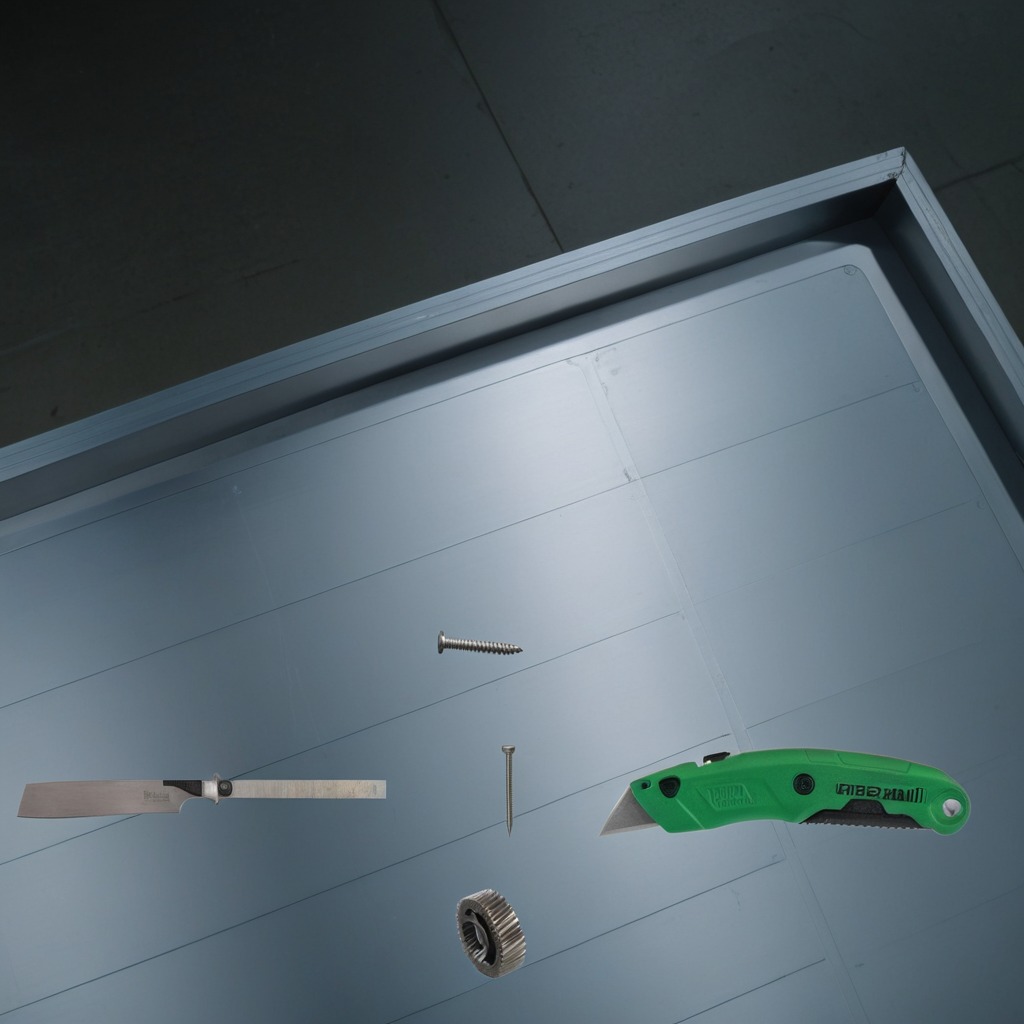
A steel gear with teeth, a utility knife, a metal machine screw, an iron nail, and a handheld metal saw are lying on the toolbox surface in an airplane hangar workshop.